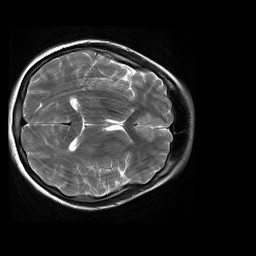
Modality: T2w
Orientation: axial
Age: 20
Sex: female
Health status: healthy
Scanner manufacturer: siemens
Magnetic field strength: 3 T
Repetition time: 4.01 s
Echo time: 0.116 s